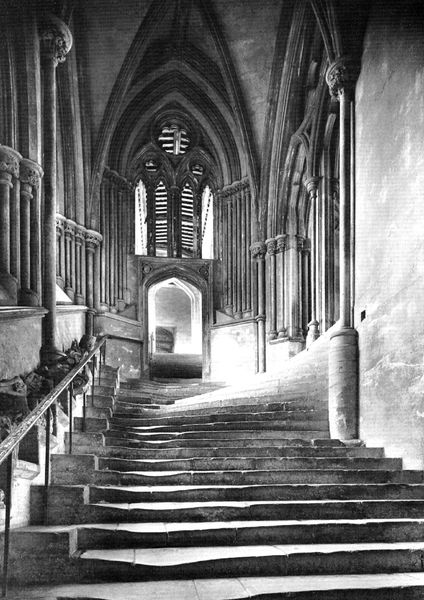
Titel: Kathedrale von Salisbury und Kapitelhaus (Chapter House)
Standort: Salisbury (EU - GB)
Schlagwörter: fenster, licht, pfeiler, raum, säulen, tür, architektur, stein, kirche, gotik, bogen, treppe, treppen, aufgang, geländer, stufen, foto, fotografie, schwarz weiß, kathedrale, kreuzrippen, gotisch, gothik, kreuzgang, treppenaufgang, handlauf, ausgetreten, abgelaufen